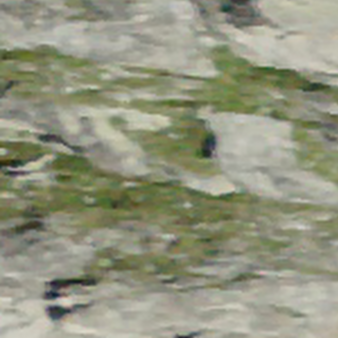
Label: other